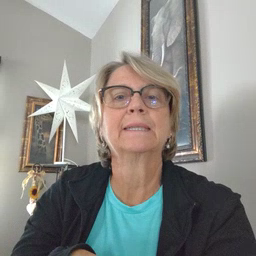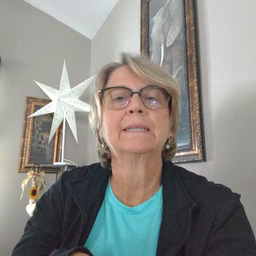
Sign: jeans